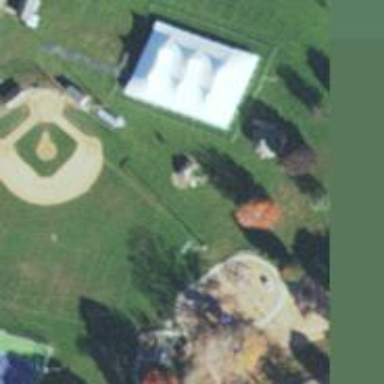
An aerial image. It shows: Playground with woodchips surface. The playground has specific theme.